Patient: sex F, age 64
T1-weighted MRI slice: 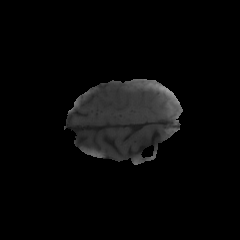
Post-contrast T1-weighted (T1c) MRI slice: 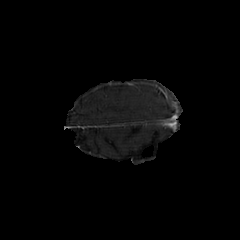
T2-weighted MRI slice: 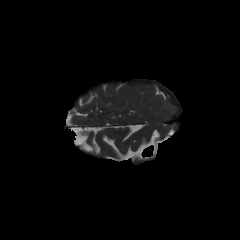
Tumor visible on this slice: no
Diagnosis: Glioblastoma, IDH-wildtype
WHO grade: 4